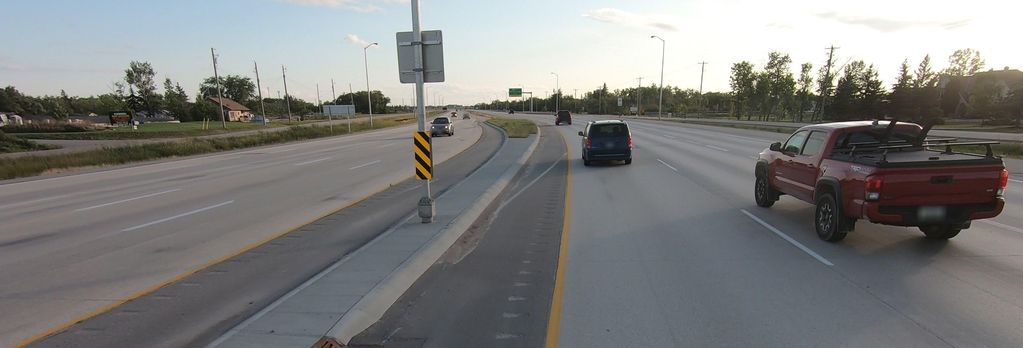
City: winnipeg